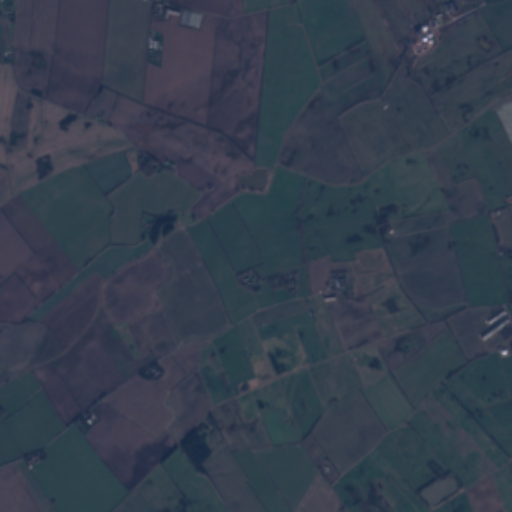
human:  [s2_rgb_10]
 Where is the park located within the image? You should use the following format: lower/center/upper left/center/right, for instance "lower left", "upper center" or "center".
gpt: The park is located in the upper left of the image.
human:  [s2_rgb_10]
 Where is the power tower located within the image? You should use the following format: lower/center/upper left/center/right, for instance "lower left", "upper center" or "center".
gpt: The power tower is located in the lower right of the image.
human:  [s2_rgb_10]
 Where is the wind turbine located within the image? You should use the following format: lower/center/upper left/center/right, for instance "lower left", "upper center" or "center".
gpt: The wind turbine is located in the upper right of the image.
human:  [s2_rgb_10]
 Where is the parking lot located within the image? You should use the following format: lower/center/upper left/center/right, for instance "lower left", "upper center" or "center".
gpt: There is no parking lot in the image.